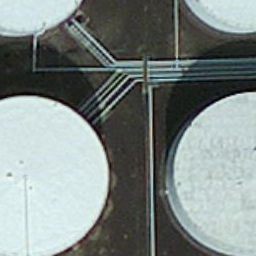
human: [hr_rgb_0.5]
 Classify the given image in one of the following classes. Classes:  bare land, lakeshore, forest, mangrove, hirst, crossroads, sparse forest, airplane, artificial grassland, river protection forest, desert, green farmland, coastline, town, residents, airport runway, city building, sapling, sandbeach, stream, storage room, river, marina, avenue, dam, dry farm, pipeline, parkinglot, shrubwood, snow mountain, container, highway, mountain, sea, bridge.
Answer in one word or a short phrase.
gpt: storage room